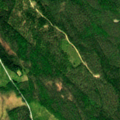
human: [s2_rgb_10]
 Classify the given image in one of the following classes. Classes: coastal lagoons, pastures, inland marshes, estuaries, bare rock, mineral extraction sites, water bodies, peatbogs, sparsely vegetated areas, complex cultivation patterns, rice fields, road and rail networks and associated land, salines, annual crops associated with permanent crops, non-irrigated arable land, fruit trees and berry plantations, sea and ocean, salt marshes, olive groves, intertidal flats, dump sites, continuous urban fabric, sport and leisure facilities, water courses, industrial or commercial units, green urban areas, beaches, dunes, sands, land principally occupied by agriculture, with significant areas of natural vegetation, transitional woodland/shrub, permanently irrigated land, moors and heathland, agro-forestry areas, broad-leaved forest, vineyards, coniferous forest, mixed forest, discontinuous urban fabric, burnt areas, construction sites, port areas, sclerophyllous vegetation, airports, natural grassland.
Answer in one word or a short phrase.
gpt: coniferous forest, mixed forest, transitional woodland/shrub